Question: I have a simple raytracer that only works back up to the first intersection. The scene looks OK with two different light sources, but when both lights are in the scene, there are dark shadows where the lit area from one ends, even if in the middle of a lit area from the other light source (particularly noticeable on the green ball). The transition from the 'area lit by both light sources' to the 'area lit by just one light source' seems to be slightly darker than the 'area lit by just one light source'.

The code where I'm adding the lighting effects is:
'''
// trace lights
for ( int l=0; l<primitives.count; l++) {
Primitive* p = [primitives objectAtIndex:l];
if (p.light)
{
Sphere * lightSource = (Sphere *)p;
// calculate diffuse shading
Vector3 *light = [[Vector3 alloc] init];
light.x = lightSource.centre.x - intersectionPoint.x;
light.y = lightSource.centre.y - intersectionPoint.y;
light.z = lightSource.centre.z - intersectionPoint.z;
[light normalize];
Vector3 * normal = [[primitiveThatWasHit getNormalAt:intersectionPoint] retain];
if (primitiveThatWasHit.material.diffuse > 0)
{
float illumination = DOT(normal, light);
if (illumination > 0)
{
float diff = illumination * primitiveThatWasHit.material.diffuse;
// add diffuse component to ray color
colour.red += diff * primitiveThatWasHit.material.colour.red * lightSource.material.colour.red;
colour.blue += diff * primitiveThatWasHit.material.colour.blue * lightSource.material.colour.blue;
colour.green += diff * primitiveThatWasHit.material.colour.green * lightSource.material.colour.green;
}
}
[normal release];
[light release];
}
}
'''
How can I make it look right?
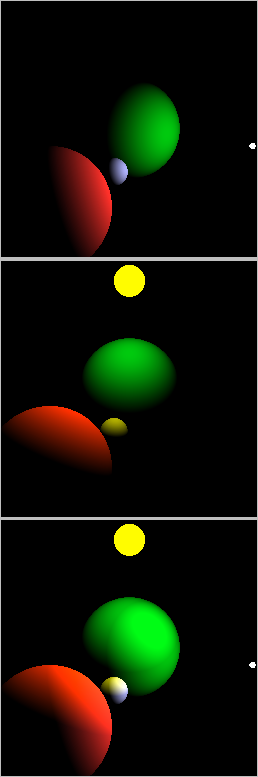
Answer: It's a perceptual effect called <URL>.
You are also very likely viewing the images in the wrong color space. Your ray tracer is doing the lighting math in a "linear" space, but then you are almost certainly viewing those images on a display with a nonlinear response, and therefore not even seeing the correct results. This could easily be making the Mach bands much more prominent than if you were displaying them properly. Try learning about <URL>.